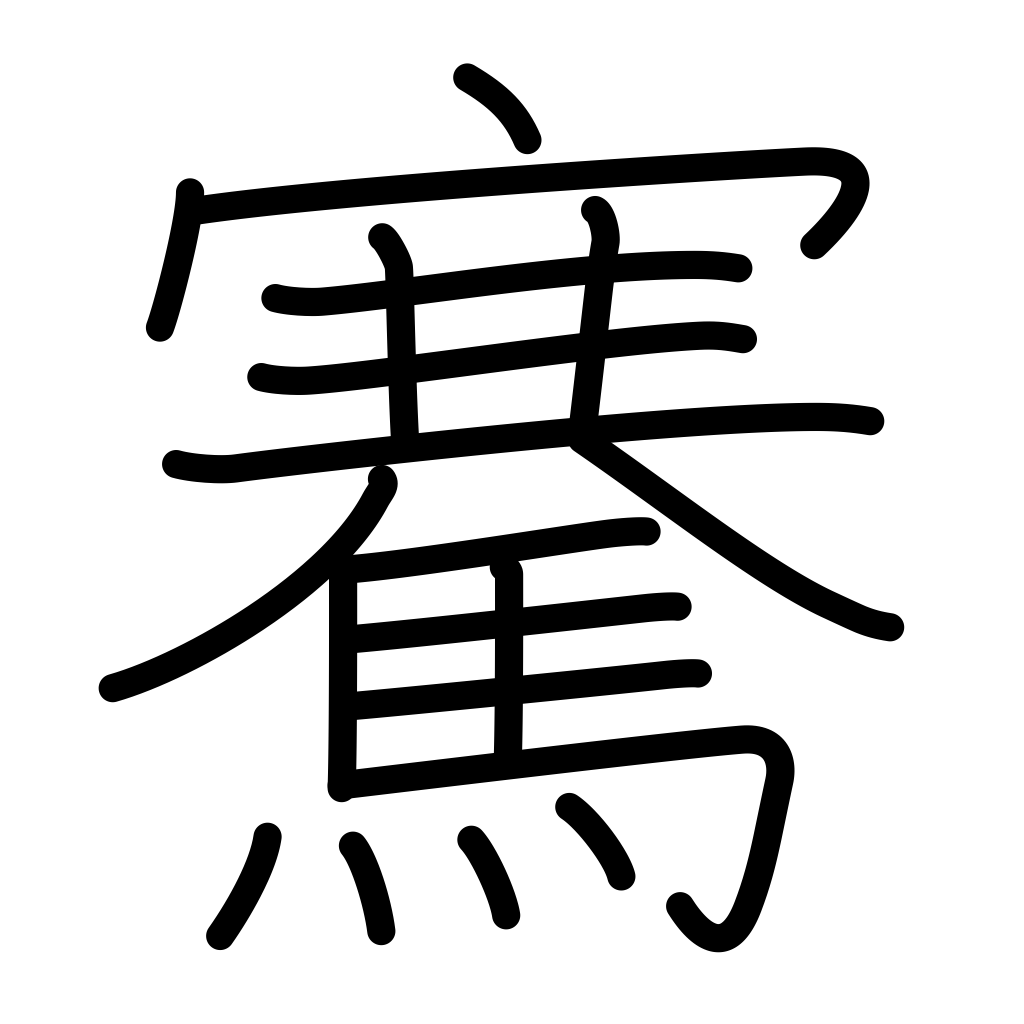
Meaning: lift up, err, hopping